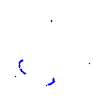
Particle: kaon